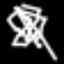
Label: octagon